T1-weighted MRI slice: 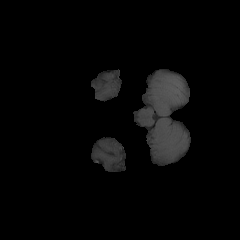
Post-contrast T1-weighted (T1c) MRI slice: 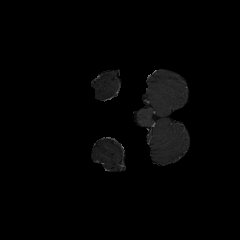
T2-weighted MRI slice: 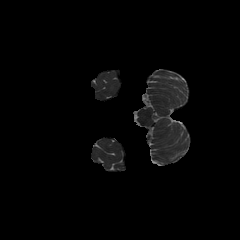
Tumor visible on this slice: no